Interaction volume radius: 5 \u00c5
Interaction volume height: 10 \u00c5
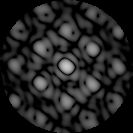
Disorder parameter: 0.3758